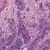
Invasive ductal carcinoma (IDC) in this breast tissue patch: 0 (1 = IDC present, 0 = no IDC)